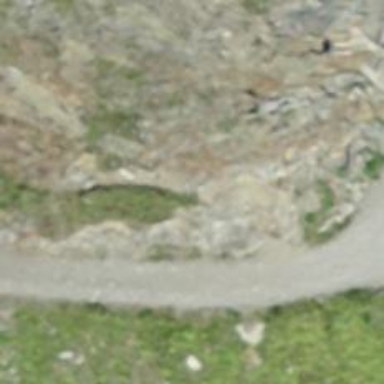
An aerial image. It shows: Guidepost specifically for mountain biking (mtb).